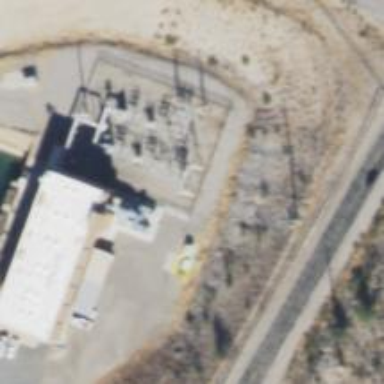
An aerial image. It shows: Switch for power supply.